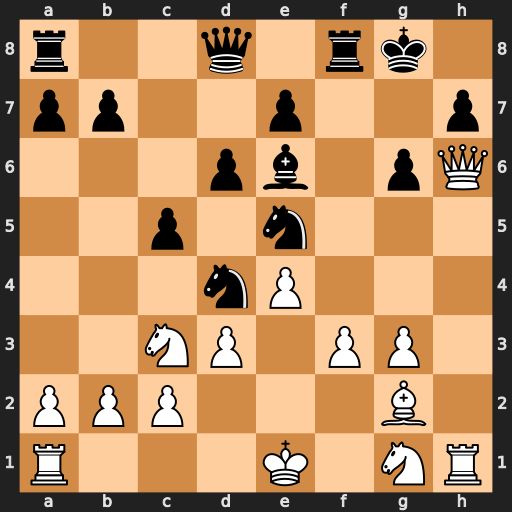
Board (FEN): r2q1rk1/pp2p2p/3pb1pQ/2p1n3/3nP3/2NP1PP1/PPP3B1/R3K1NR
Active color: w
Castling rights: KQ
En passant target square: -
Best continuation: Qxh7#